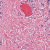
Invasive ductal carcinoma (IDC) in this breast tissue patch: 1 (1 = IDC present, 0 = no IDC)